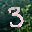
Label: 3